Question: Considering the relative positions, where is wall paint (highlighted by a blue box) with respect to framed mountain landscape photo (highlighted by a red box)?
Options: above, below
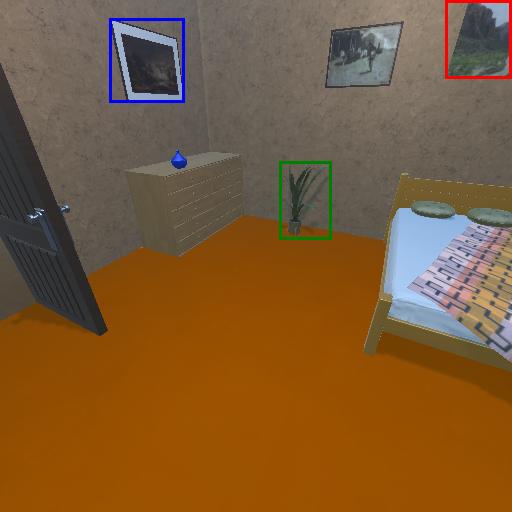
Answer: above